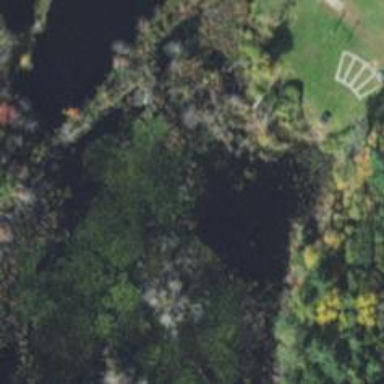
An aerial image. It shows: Marshy wetland area.